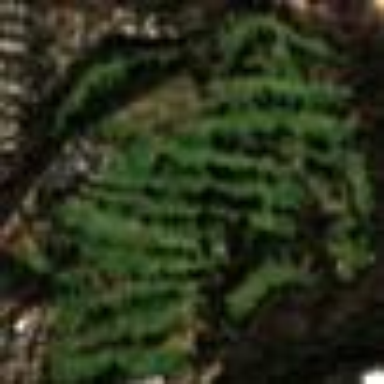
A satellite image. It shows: Golf course surrounded by greenery.